Question: Here is my constraint:
'''
CREATE UNIQUE INDEX index_subscriptions_on_user_id_and_class_type_id_and_deleted_at
ON subscriptions
USING btree
(user_id, class_type_id, deleted_at);
'''
This query proves the constraint is not actually working:
'''
SELECT id, user_id, class_type_id,deleted_at
FROM subscriptions;
'''
Here is the output:

Why is uniqueness not being enforced?
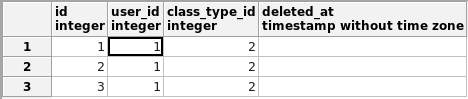
Answer: Unique indexes in Postgres are based on values being , but NULL is never equal to anything, including other NULLs. Therefore any row with a NULL deleted_at value is distinct from any other possible row - so you can insert any number of them.
One way around this is to create , applying different rules to rows with and without NULLs:
'''
CREATE UNIQUE INDEX ... ON subscriptions
(user_id, class_type_id) WHERE deleted_at IS NULL;
CREATE UNIQUE INDEX ... ON subscriptions
(user_id, class_type_id, deleted_at) WHERE deleted_at IS NOT NULL;
'''